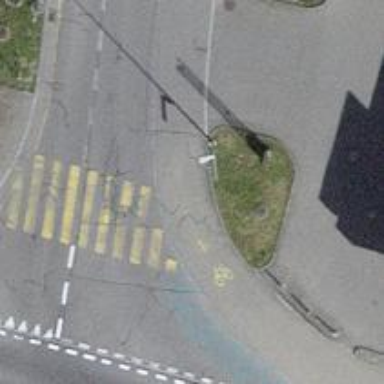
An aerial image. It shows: Pedestrian crossing with zebra markings on footway.